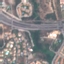
Label: Highway